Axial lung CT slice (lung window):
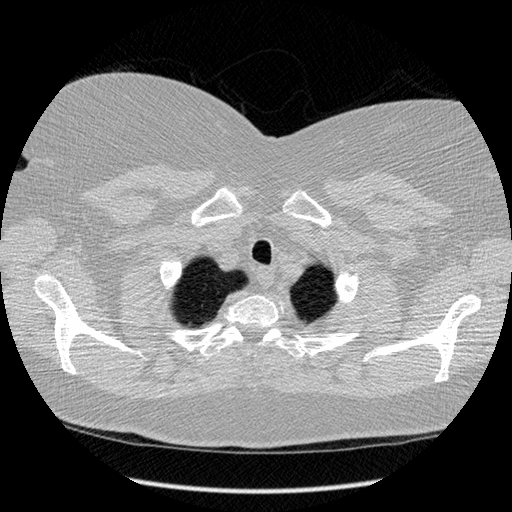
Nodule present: no